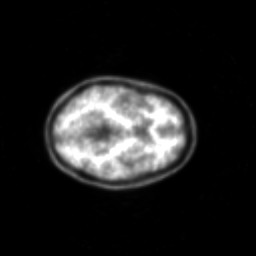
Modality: PET
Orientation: axial
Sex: female
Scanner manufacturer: siemens